Question: Count the number of objects in the diagram.
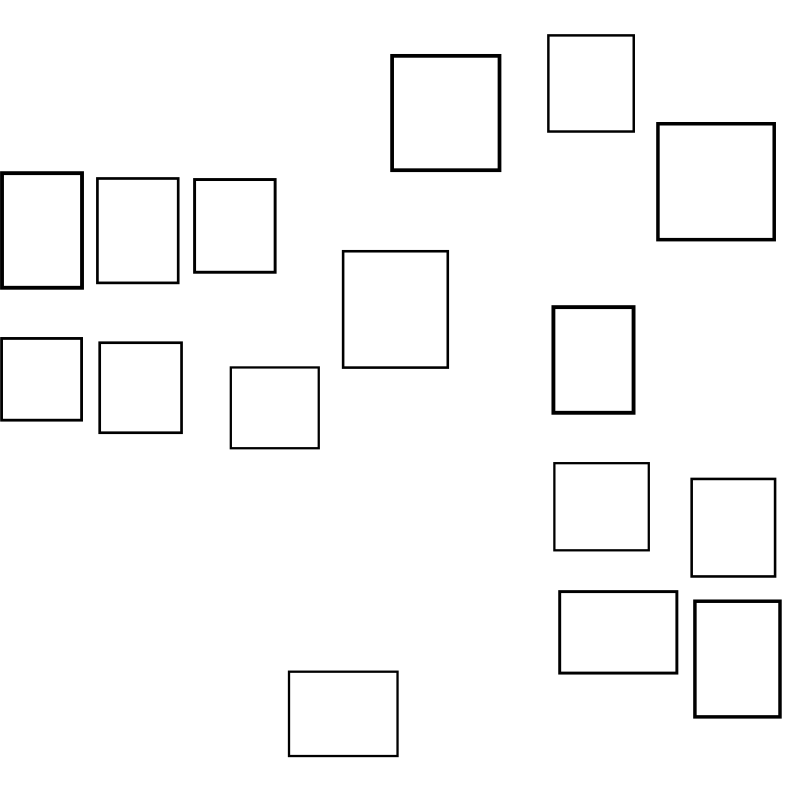
Answer: 16